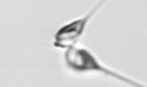
Label: Asterionellopsis_glacialis